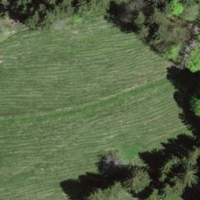
EUNIS habitat code: 24
Species observed at this site:
Milvus milvus
Coccinella septempunctata